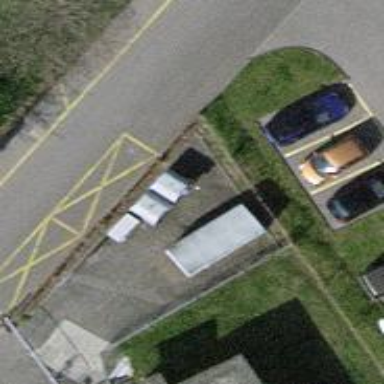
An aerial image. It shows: Recycling container in the area designated for recycling.